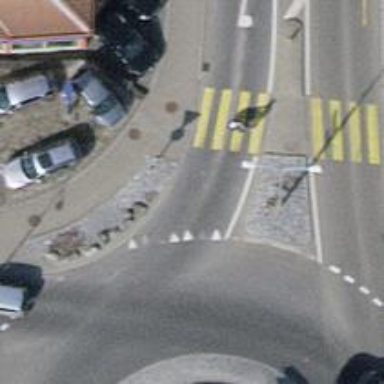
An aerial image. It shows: Road with "give way" sign.